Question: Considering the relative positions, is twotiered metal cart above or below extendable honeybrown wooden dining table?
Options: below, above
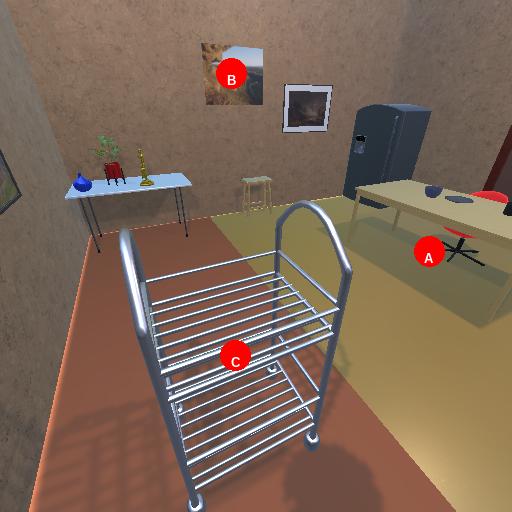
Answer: below